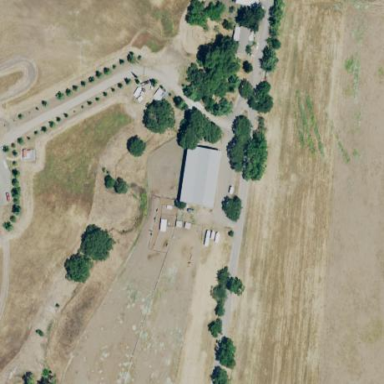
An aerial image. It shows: Farmyard area.